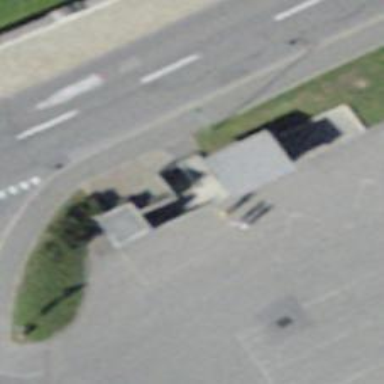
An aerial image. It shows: Post box.